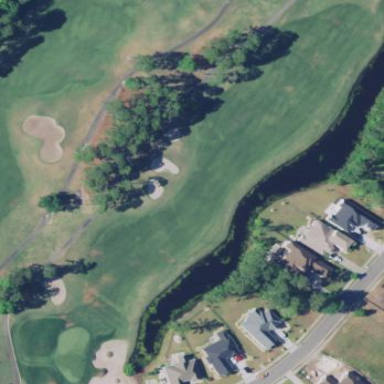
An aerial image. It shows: Golf fairway surrounded by grass.